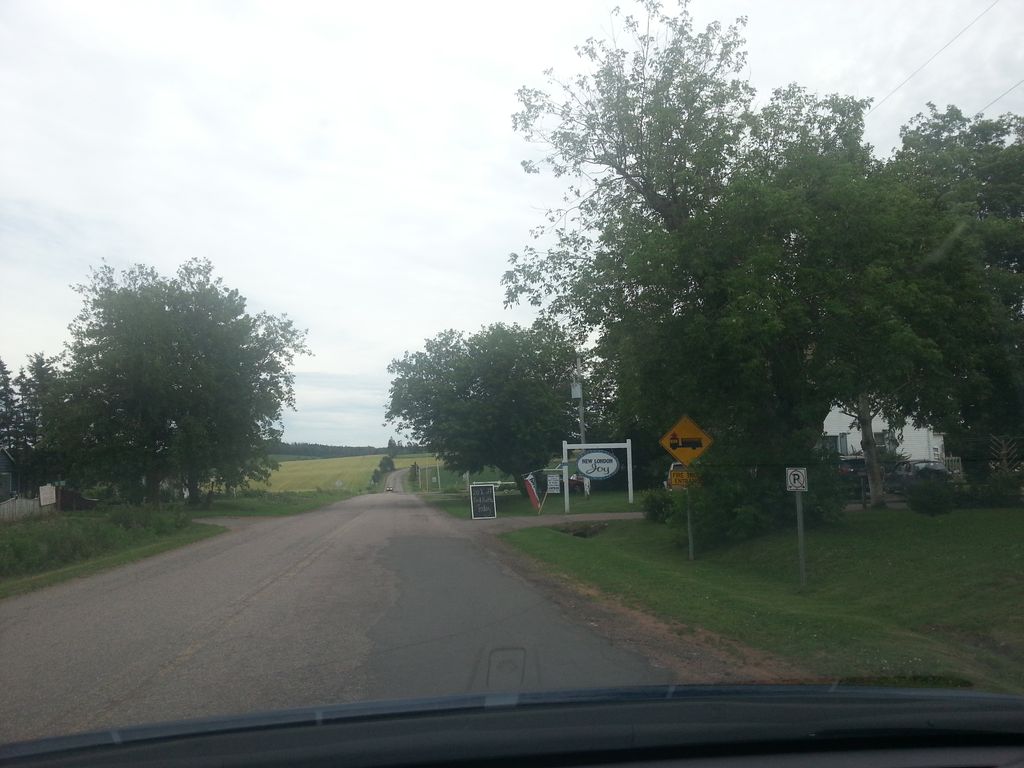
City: charlottetown